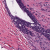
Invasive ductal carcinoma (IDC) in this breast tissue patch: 1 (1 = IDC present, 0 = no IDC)